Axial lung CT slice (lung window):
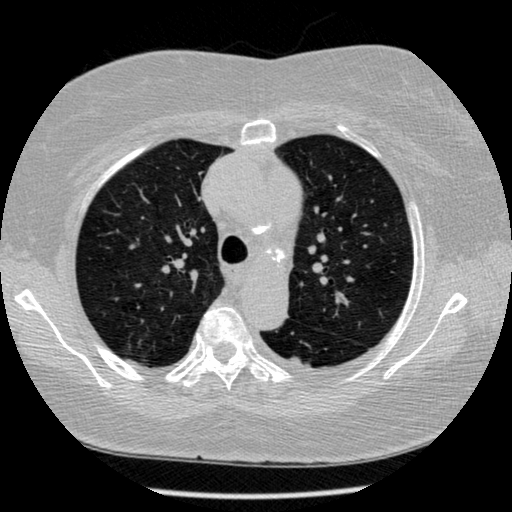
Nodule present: no